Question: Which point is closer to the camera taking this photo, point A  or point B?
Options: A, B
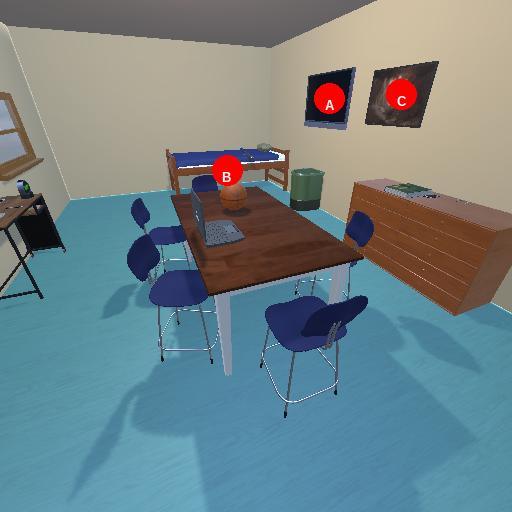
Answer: A